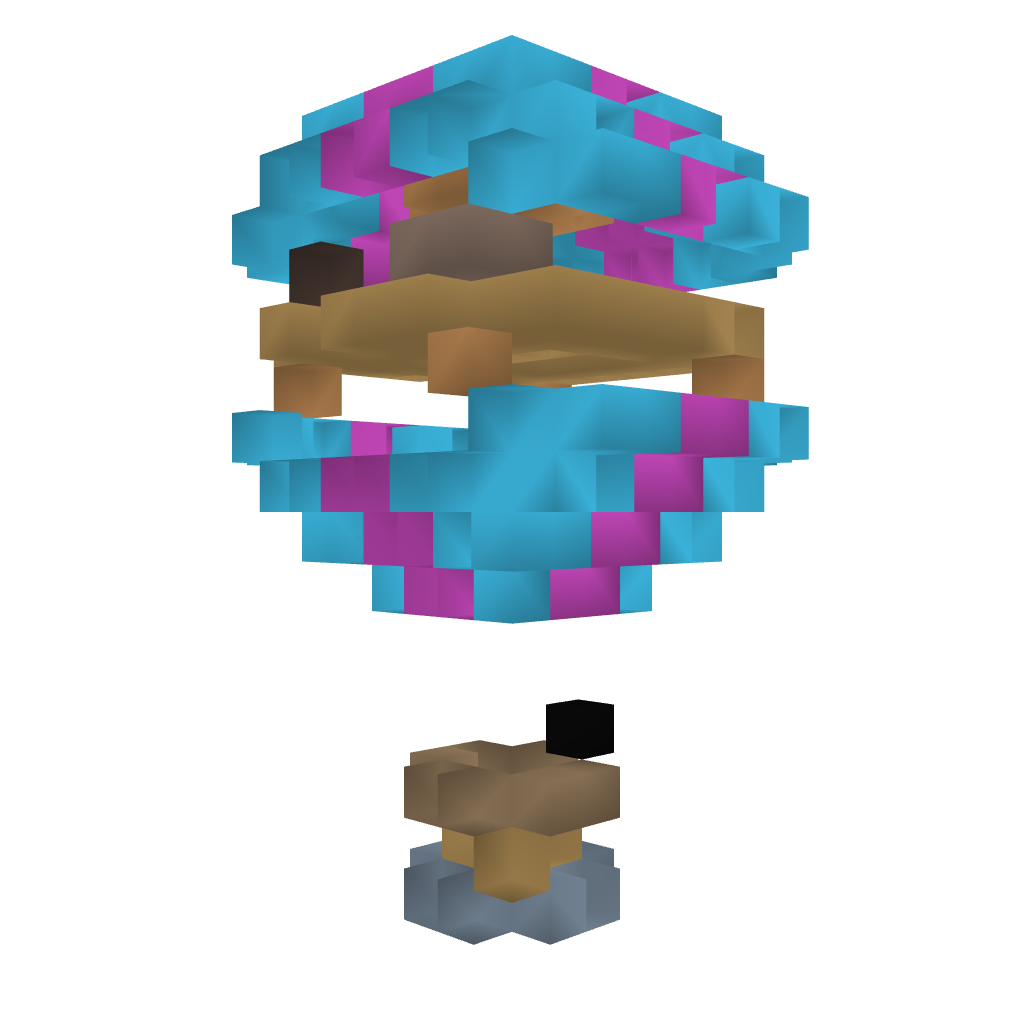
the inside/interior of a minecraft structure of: Hot air balloon